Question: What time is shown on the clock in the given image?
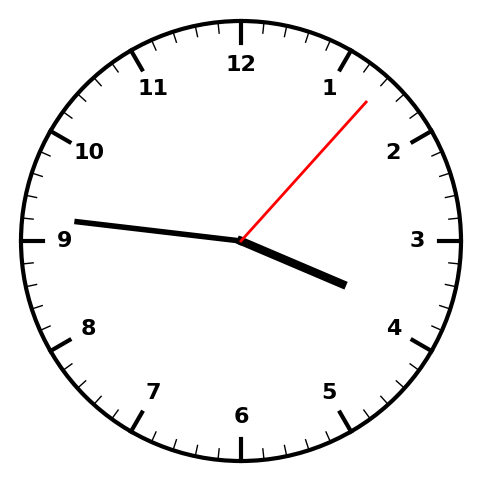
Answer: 03:46:07